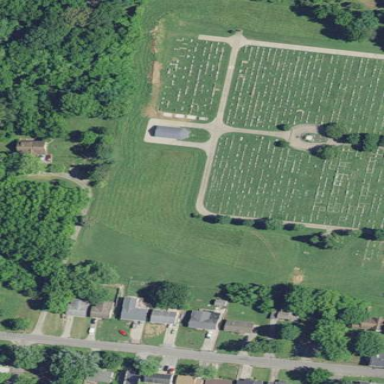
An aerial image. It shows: Cemetery.